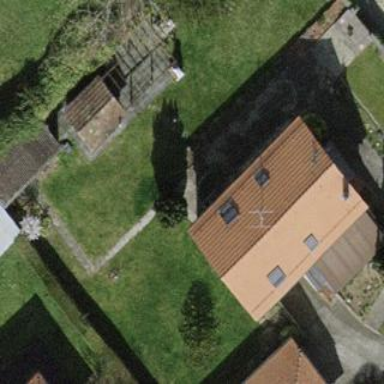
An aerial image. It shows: Garden enclosed by fence.